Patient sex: M
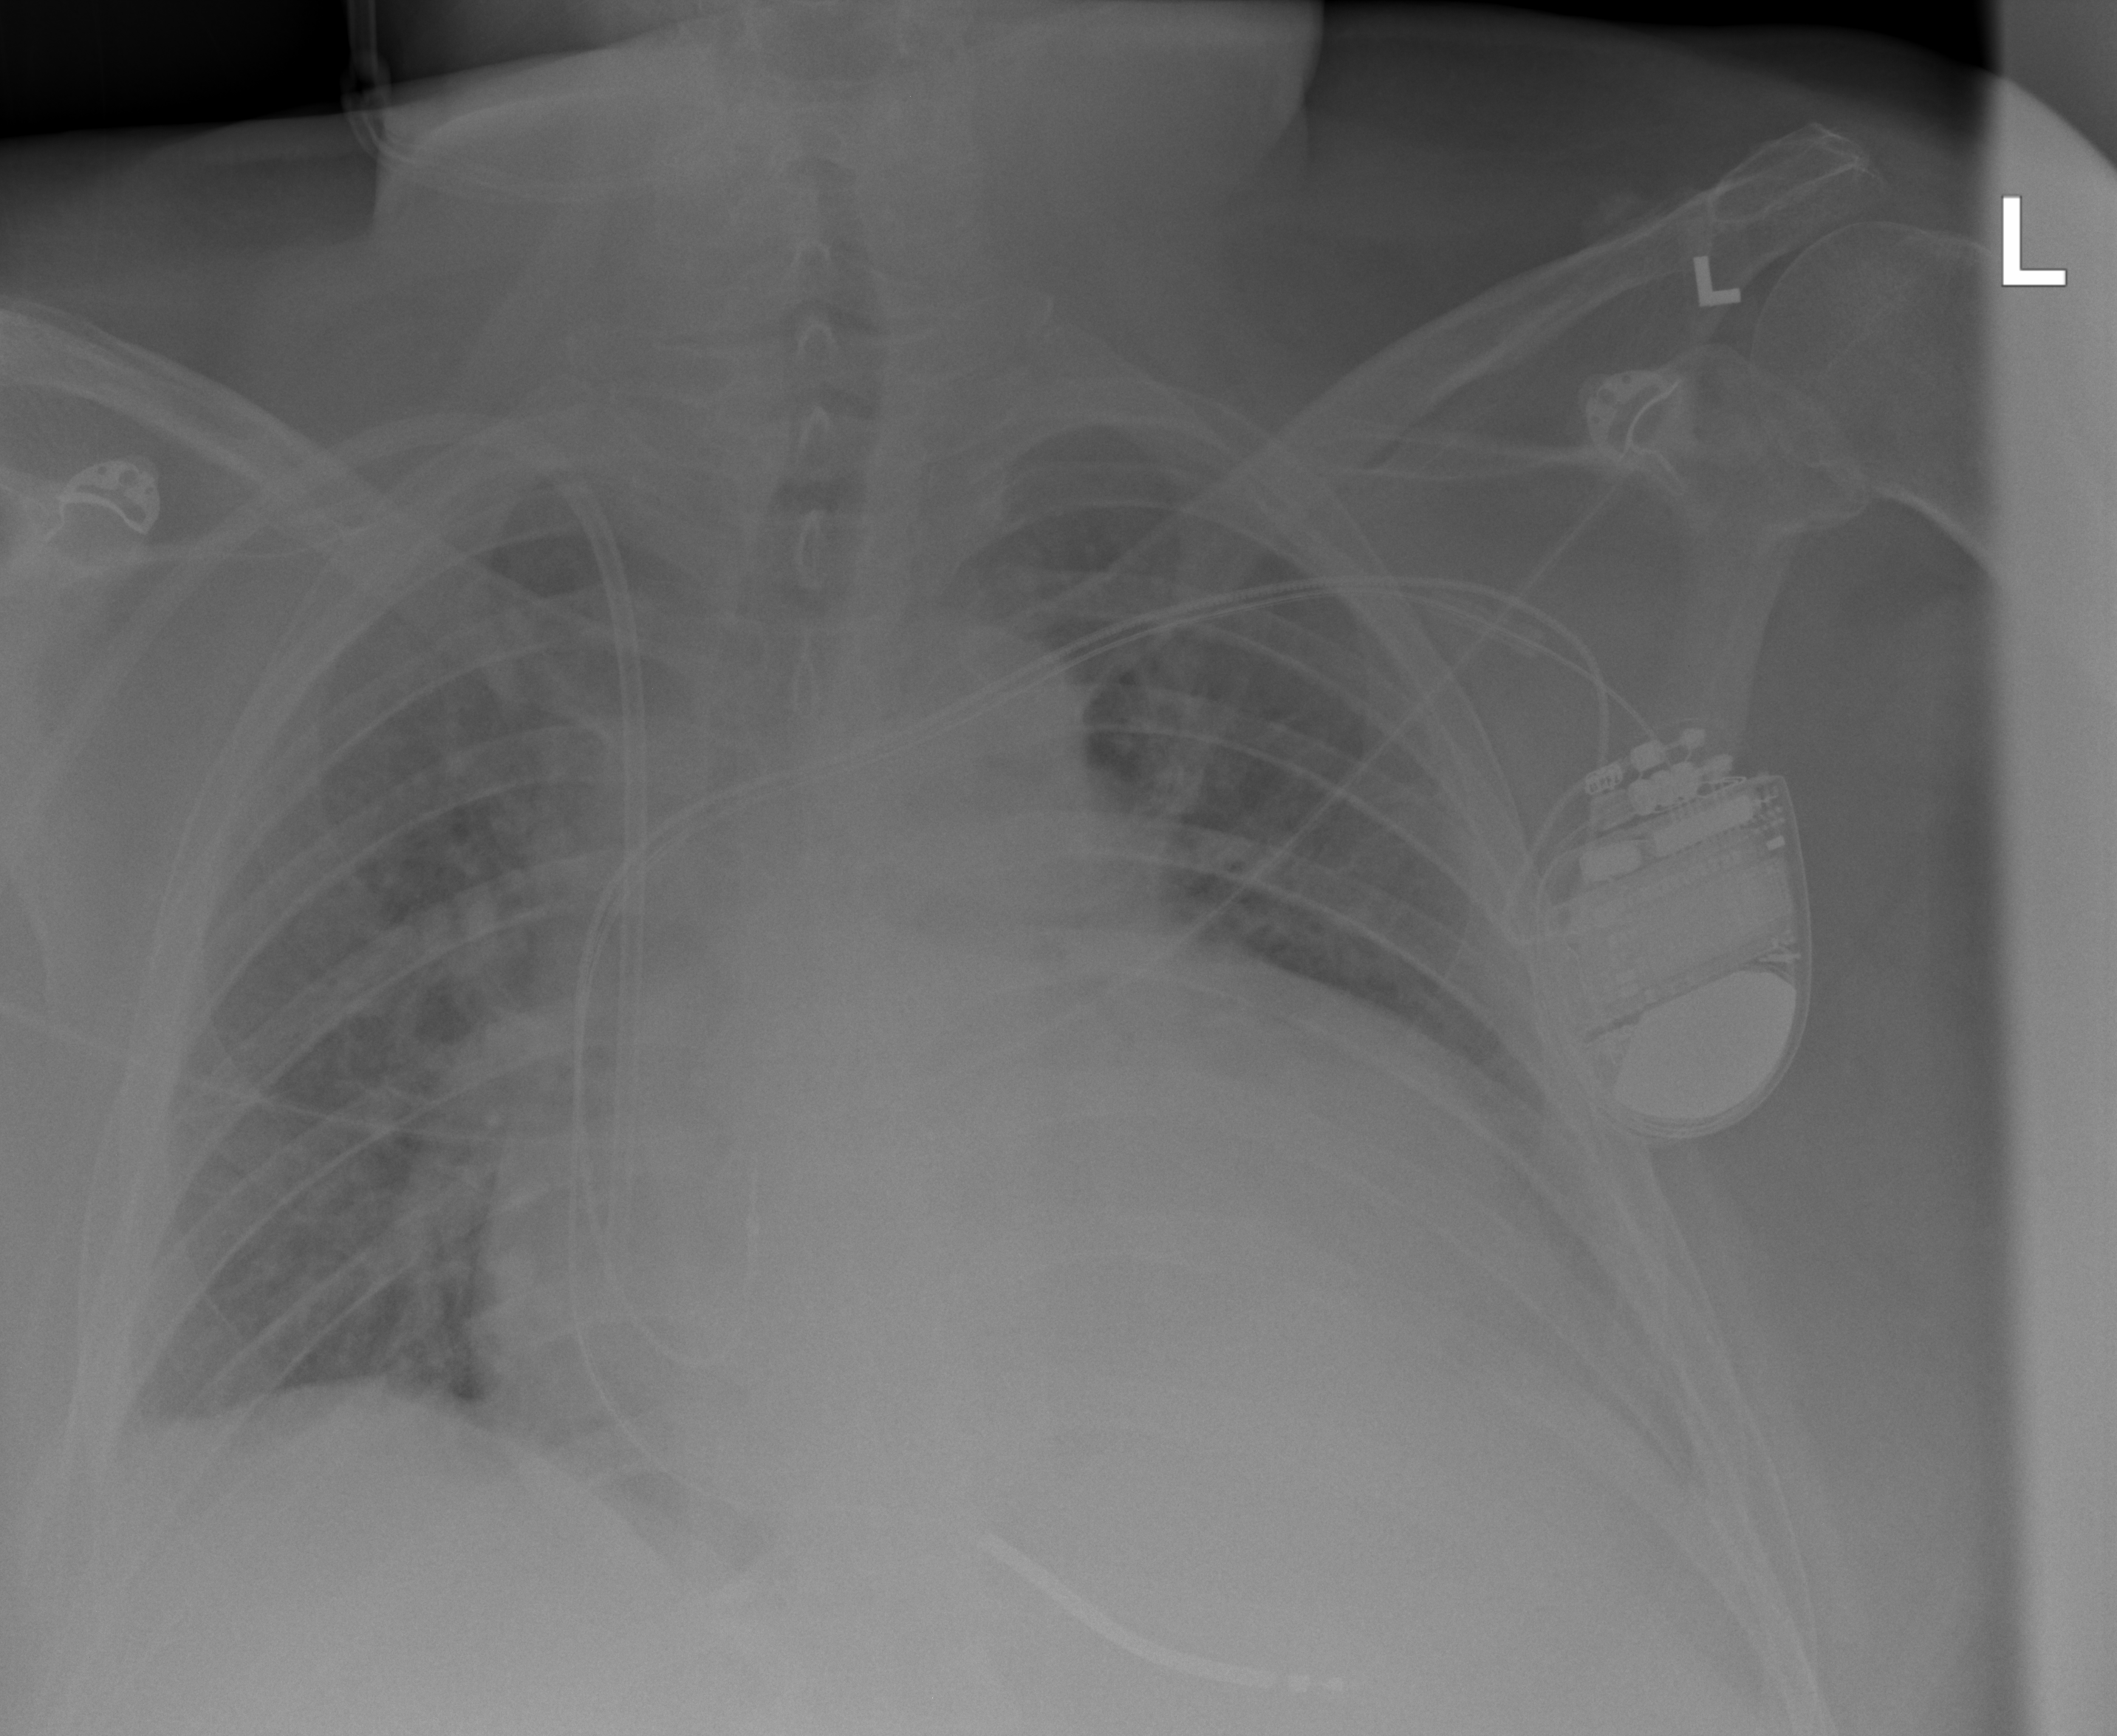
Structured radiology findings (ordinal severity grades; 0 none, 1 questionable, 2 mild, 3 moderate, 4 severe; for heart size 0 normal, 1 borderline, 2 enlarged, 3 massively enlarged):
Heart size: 3
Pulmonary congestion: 2
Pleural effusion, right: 2
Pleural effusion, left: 2
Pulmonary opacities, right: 2
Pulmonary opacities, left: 2
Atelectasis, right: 2
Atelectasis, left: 2